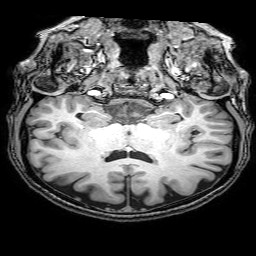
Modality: T1w
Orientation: sagittal
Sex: female
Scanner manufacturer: philips
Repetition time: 0.008123 s
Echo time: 0.00371 s